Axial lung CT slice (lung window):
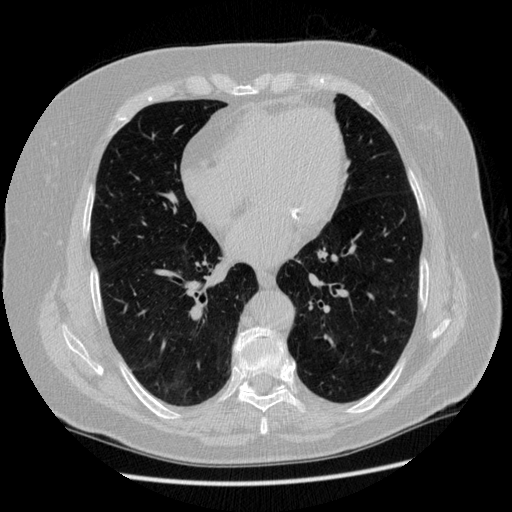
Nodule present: no